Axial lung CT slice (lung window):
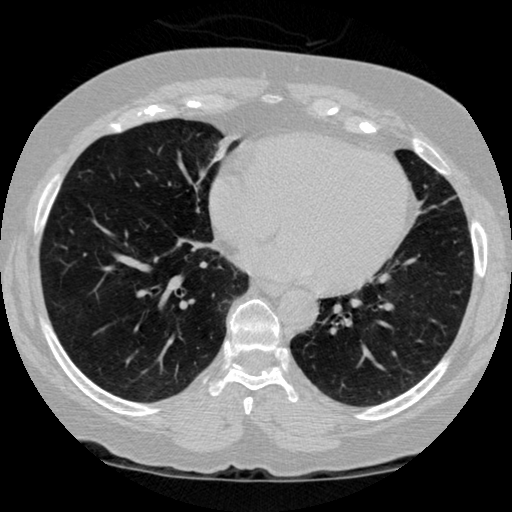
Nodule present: no